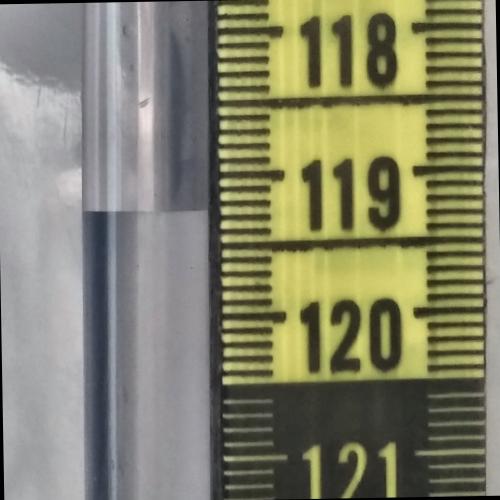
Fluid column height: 119.3 cm